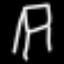
Label: chair